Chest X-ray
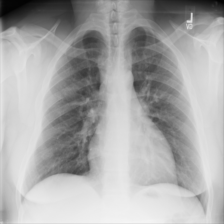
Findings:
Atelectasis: negative
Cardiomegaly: negative
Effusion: negative
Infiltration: negative
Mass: negative
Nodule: negative
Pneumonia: negative
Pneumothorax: negative
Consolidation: negative
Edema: negative
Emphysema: negative
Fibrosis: negative
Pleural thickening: negative
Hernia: negative